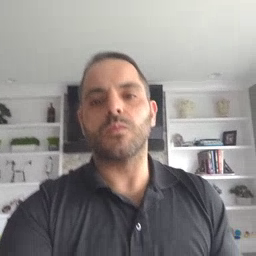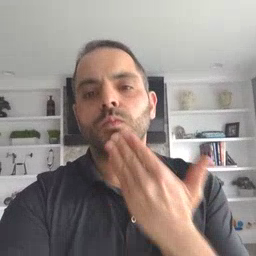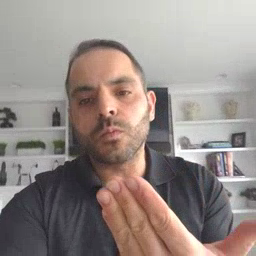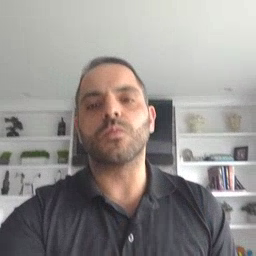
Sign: thankyou